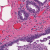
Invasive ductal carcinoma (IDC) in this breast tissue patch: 0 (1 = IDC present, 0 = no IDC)